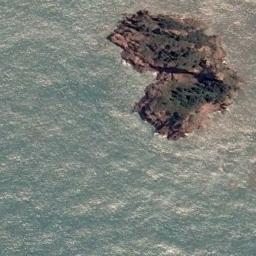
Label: island